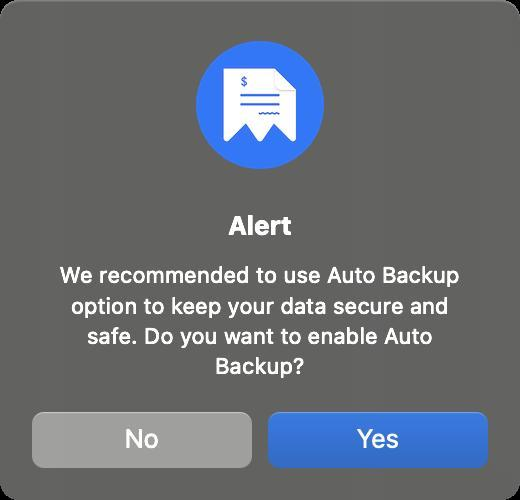
Accessibility tree:
{"name": "", "role": "AXWindow", "description": "alert", "role_description": "dialog", "value": null, "position": "734.00;224.00", "size": "260;250", "children": [{"name": null, "role": "AXImage", "description": "Moon Invoice alert", "role_description": "image", "value": null, "position": "98.00;20.50", "size": "64;64", "children": []}, {"name": null, "role": "AXStaticText", "description": null, "role_description": "text", "value": "Alert", "position": "18.00;104.50", "size": "224;16", "children": []}, {"name": null, "role": "AXStaticText", "description": null, "role_description": "text", "value": "We recommended to use Auto Backup option to keep your data secure and safe. Do you want to enable Auto Backup?", "position": "18.00;130.50", "size": "224;60", "children": []}, {"name": "No", "role": "AXButton", "description": null, "role_description": "button", "value": null, "position": "10.00;200.00", "size": "122;40", "children": []}, {"name": "Yes", "role": "AXButton", "description": null, "role_description": "button", "value": null, "position": "128.00;200.00", "size": "122;40", "children": []}]}